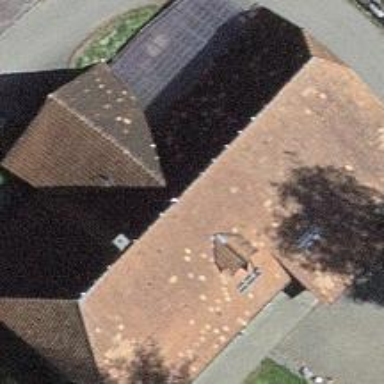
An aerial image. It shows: Farm building.